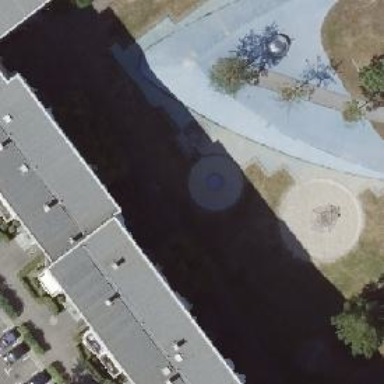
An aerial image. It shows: Playground area for leisure activities on the land.